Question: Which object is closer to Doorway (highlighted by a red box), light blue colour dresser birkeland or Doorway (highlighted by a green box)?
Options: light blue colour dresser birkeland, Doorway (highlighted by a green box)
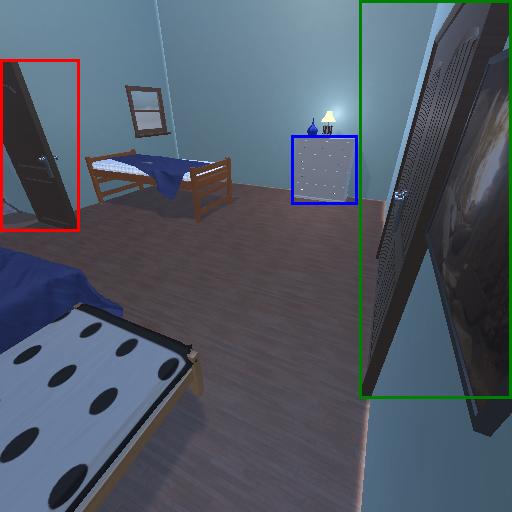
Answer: light blue colour dresser birkeland